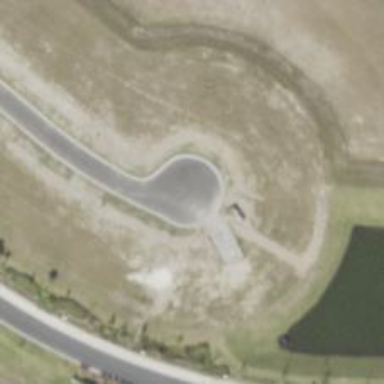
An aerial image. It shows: Turning circle on the road.